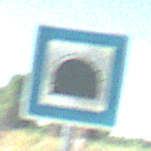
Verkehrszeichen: Tunnel
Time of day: Midday
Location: Outdoor (Special)
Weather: PartlyCloudy
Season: NotSpecified
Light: Natural